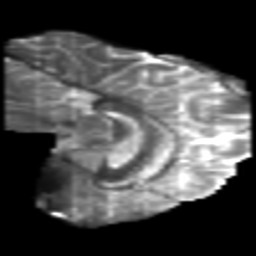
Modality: T2w
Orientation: sagittal
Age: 32
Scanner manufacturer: philips
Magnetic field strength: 3 T
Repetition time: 8.6 s
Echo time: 0.127 s